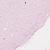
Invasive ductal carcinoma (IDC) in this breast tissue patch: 0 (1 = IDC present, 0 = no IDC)